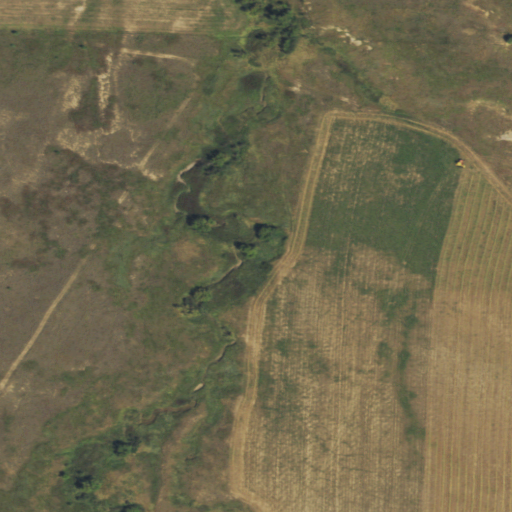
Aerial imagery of valley in Wyoming named Cyclone Canyon containing grassland, cultivated crops, pasture, and shrub